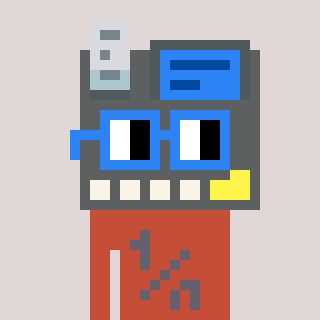
a pixel art character with square blue glasses, a cash register-shaped head and a rust-colored body on a warm background